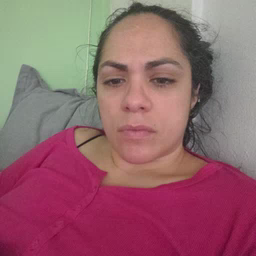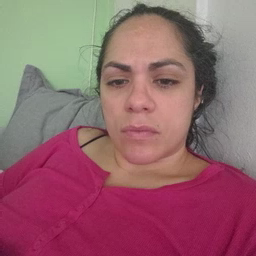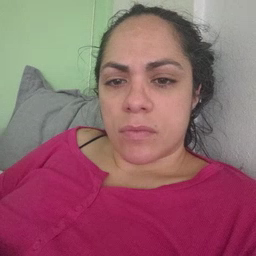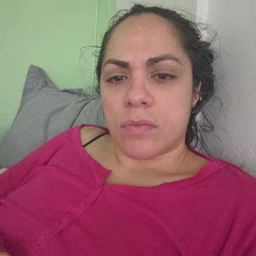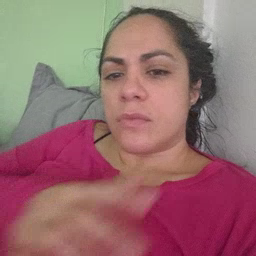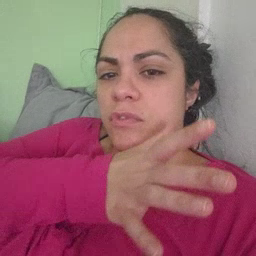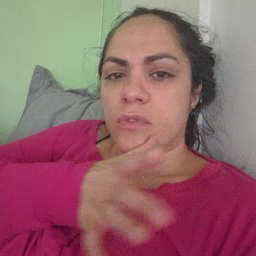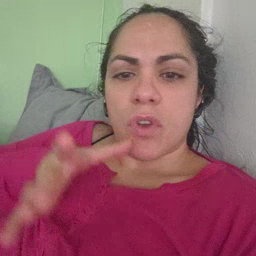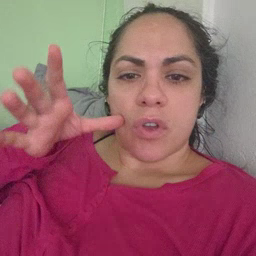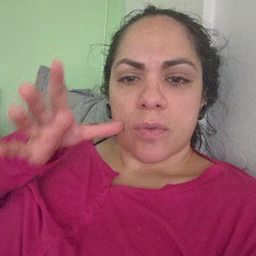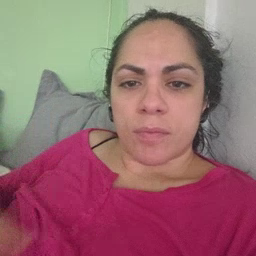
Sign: farm